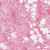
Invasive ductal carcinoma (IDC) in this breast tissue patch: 0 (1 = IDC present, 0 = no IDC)